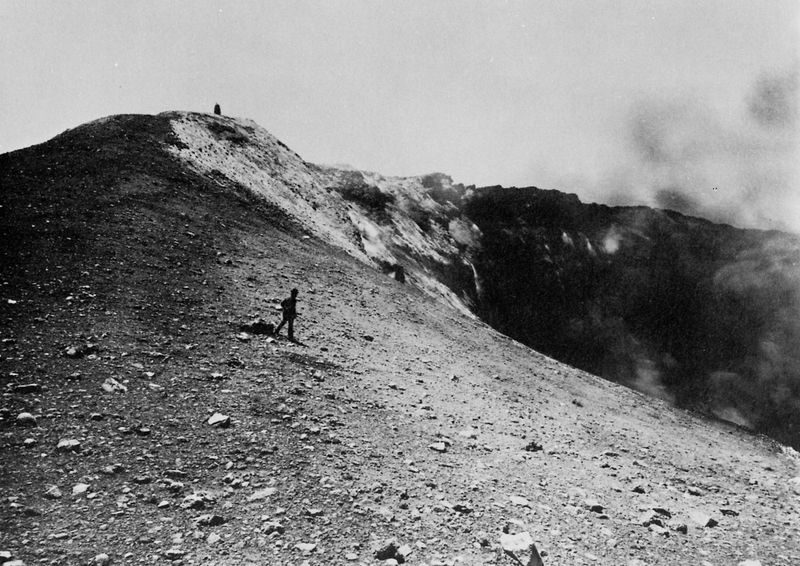
Titel: Der Krater des Etna
Künstler: Gebrüder Alinari
Schlagwörter: berg, feuer, himmel, mann, schatten, weiß, wolken, grau, licht, männer, schwarz, mensch, stein, steine, qualm, rauch, gipfel, hang, öde, nebel, geröll, dampf, foto, fotografie, photographie, lava, vulkan, ödnis, abgrund, kuppe, gefahr, schwarzweiß, photo, aufnahme, ausbruch, vesuv, rauchwolken, anhang, aktiv, krater